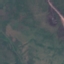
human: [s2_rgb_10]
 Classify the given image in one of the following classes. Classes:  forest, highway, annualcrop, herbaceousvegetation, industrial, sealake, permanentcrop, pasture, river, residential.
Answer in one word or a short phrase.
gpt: HerbaceousVegetation